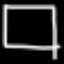
Label: square